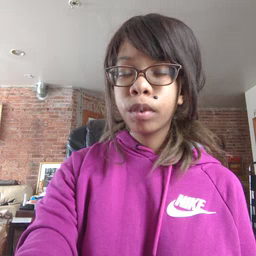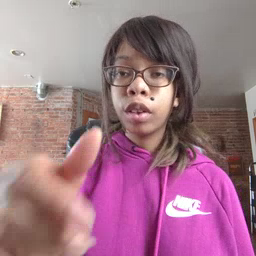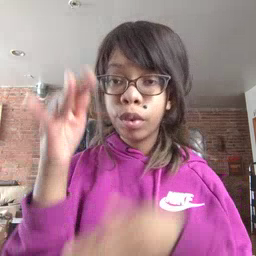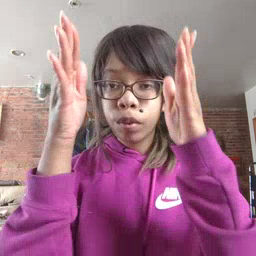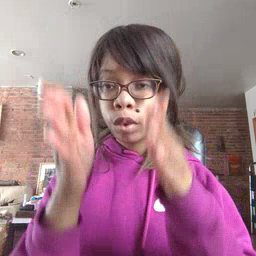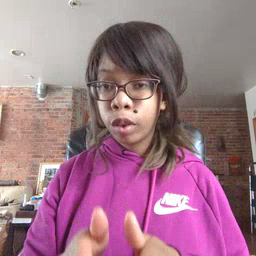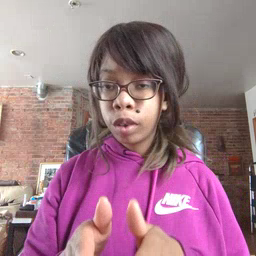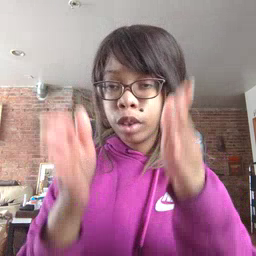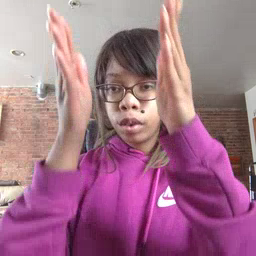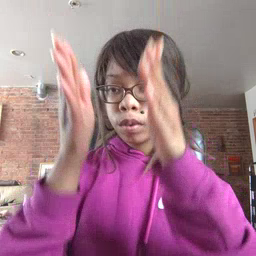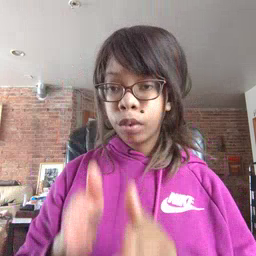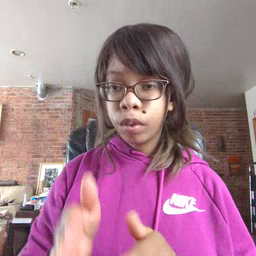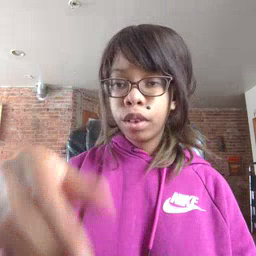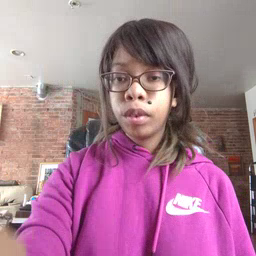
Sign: person